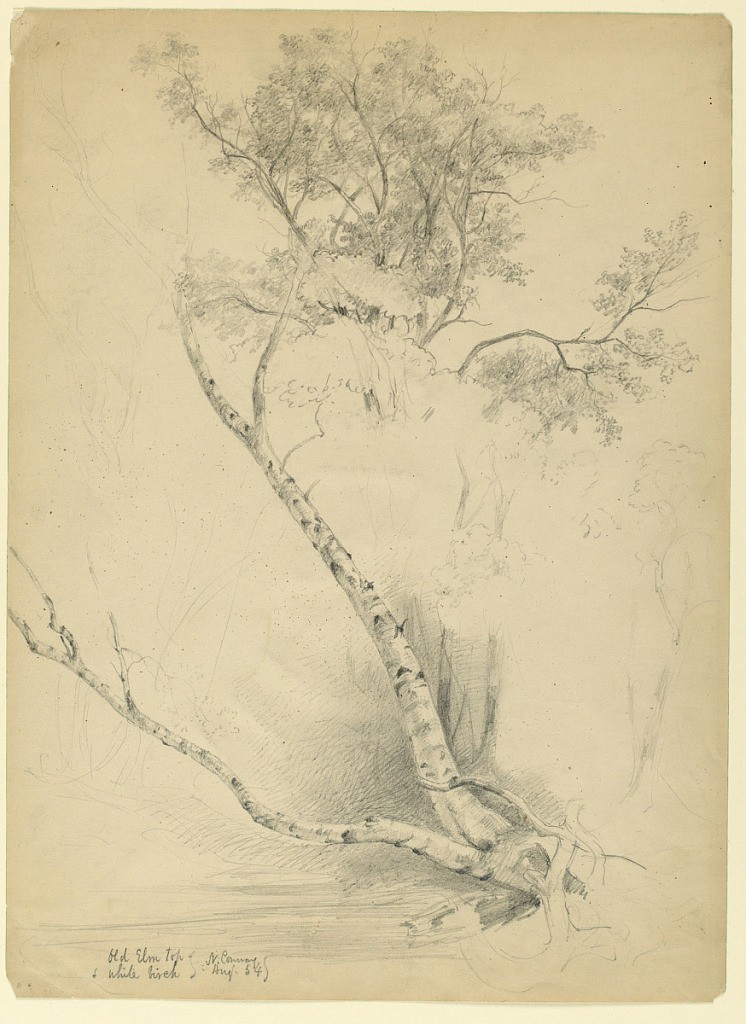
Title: Old Elm Top and White Birch, North Conway, New Hampshire
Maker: Daniel Huntington, American, 1816–1906
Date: August 1854
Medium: Graphite on cream wove paper
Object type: Drawing
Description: Trunk of a birch tree, growing low over a stream, and the top of an elm beyond.